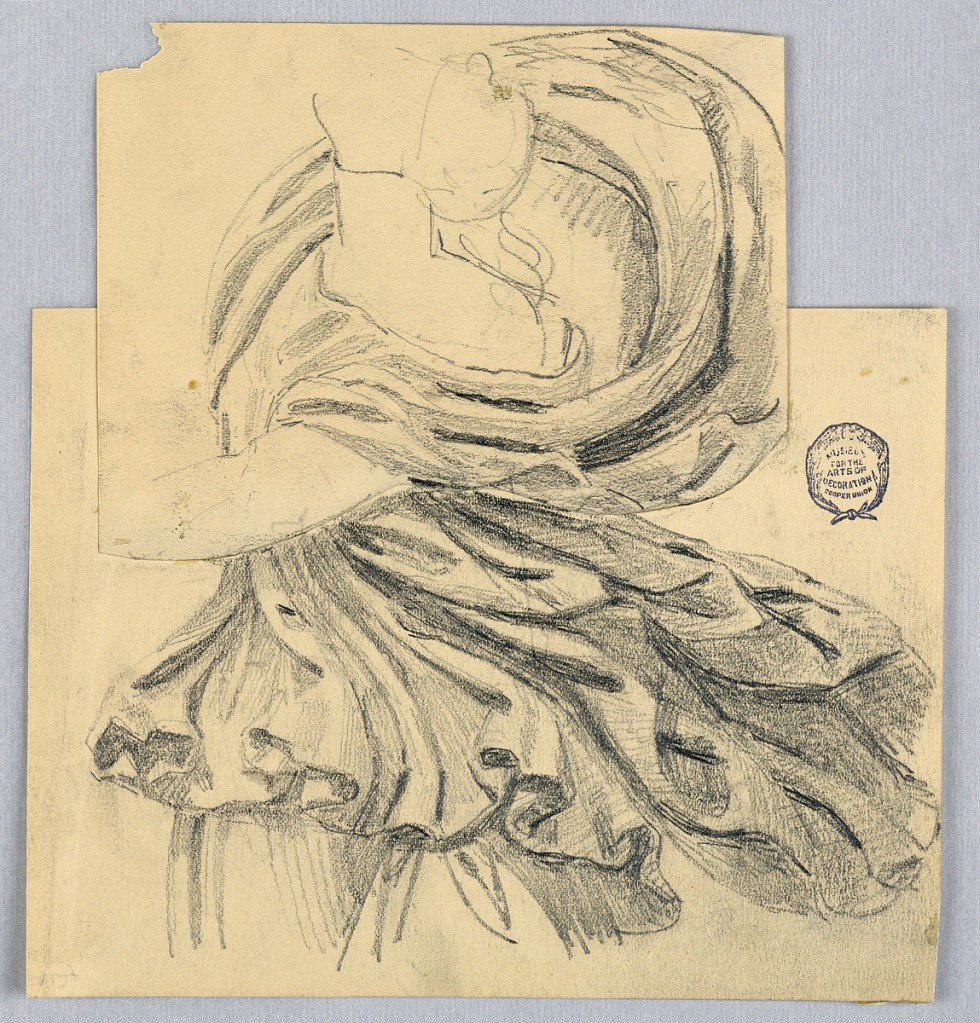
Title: Drapery Study
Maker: Francis Augustus Lathrop, American, 1849–1909
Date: ca. 1895
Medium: Graphite on two pieces of cream wove paper, pasted together
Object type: Drawing
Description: Standing figure facing left in heavy drapery, left arm extended.